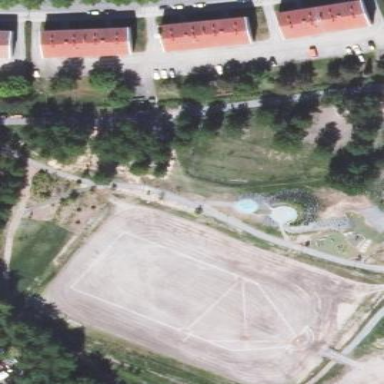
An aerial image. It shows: Baseball pitch with earth surface for leisure sports.